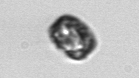
Label: Thalassiosira